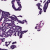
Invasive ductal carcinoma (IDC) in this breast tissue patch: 0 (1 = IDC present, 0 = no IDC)